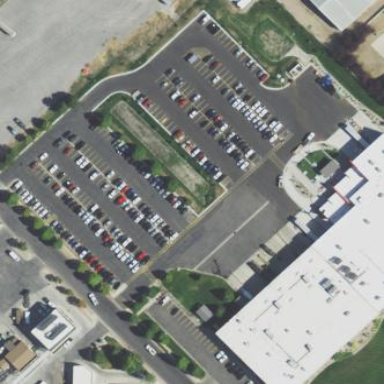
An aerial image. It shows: Parking area.